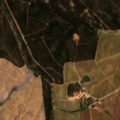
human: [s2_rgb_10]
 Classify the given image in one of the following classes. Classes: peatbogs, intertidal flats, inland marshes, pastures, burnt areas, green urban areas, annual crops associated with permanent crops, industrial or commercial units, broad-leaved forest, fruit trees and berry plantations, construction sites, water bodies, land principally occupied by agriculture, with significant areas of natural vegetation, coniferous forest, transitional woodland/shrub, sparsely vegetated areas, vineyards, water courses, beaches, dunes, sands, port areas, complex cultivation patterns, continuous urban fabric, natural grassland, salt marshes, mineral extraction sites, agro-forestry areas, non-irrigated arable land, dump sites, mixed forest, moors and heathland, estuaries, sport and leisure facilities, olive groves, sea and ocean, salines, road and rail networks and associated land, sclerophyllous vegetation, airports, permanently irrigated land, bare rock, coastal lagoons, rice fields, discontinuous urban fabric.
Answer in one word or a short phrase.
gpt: vineyards, broad-leaved forest, transitional woodland/shrub